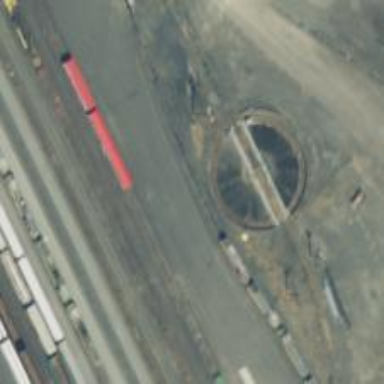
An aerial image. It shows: Rail spur service.